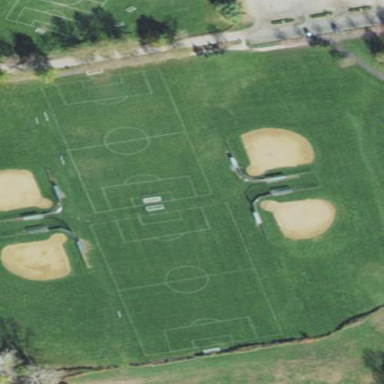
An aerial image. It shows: Soccer pitch designated for leisure and sports activities.